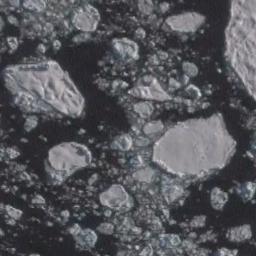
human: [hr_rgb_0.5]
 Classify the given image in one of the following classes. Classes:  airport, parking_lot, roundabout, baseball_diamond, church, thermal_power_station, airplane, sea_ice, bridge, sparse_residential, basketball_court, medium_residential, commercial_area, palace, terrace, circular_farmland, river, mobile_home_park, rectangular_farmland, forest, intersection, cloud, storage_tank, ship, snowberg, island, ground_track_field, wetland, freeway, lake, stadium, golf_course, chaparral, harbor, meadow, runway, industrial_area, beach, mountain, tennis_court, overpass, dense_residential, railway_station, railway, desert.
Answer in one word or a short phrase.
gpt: sea_ice